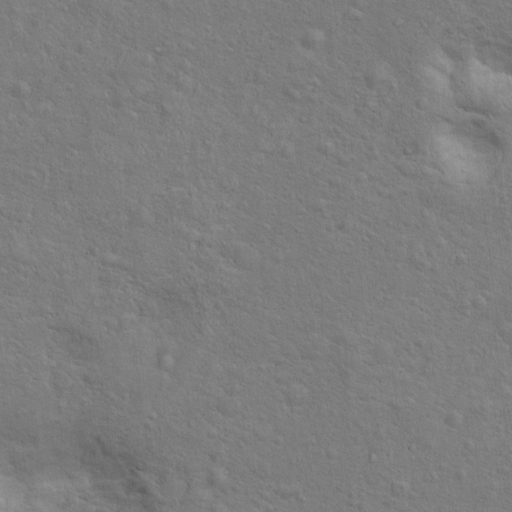
Classes present: Background, Cone